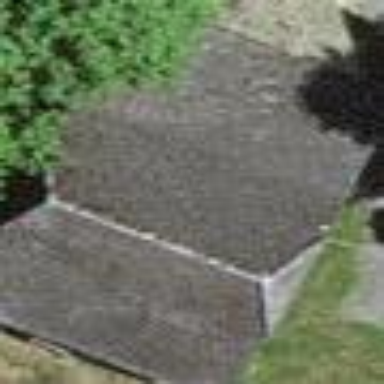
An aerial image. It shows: Rural barn.